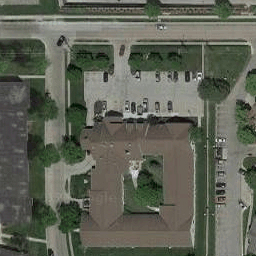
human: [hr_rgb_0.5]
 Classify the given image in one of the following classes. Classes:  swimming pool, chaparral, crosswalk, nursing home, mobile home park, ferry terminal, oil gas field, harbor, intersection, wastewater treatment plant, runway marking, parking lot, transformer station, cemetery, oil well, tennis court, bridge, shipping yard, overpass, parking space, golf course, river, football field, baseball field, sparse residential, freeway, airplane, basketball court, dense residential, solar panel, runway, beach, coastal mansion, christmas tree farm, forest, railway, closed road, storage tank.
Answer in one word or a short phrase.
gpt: nursing home